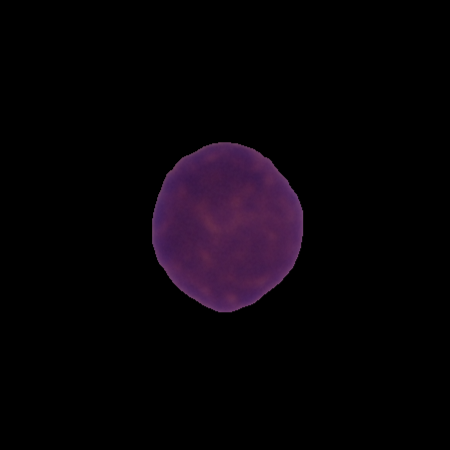
Label: healthy